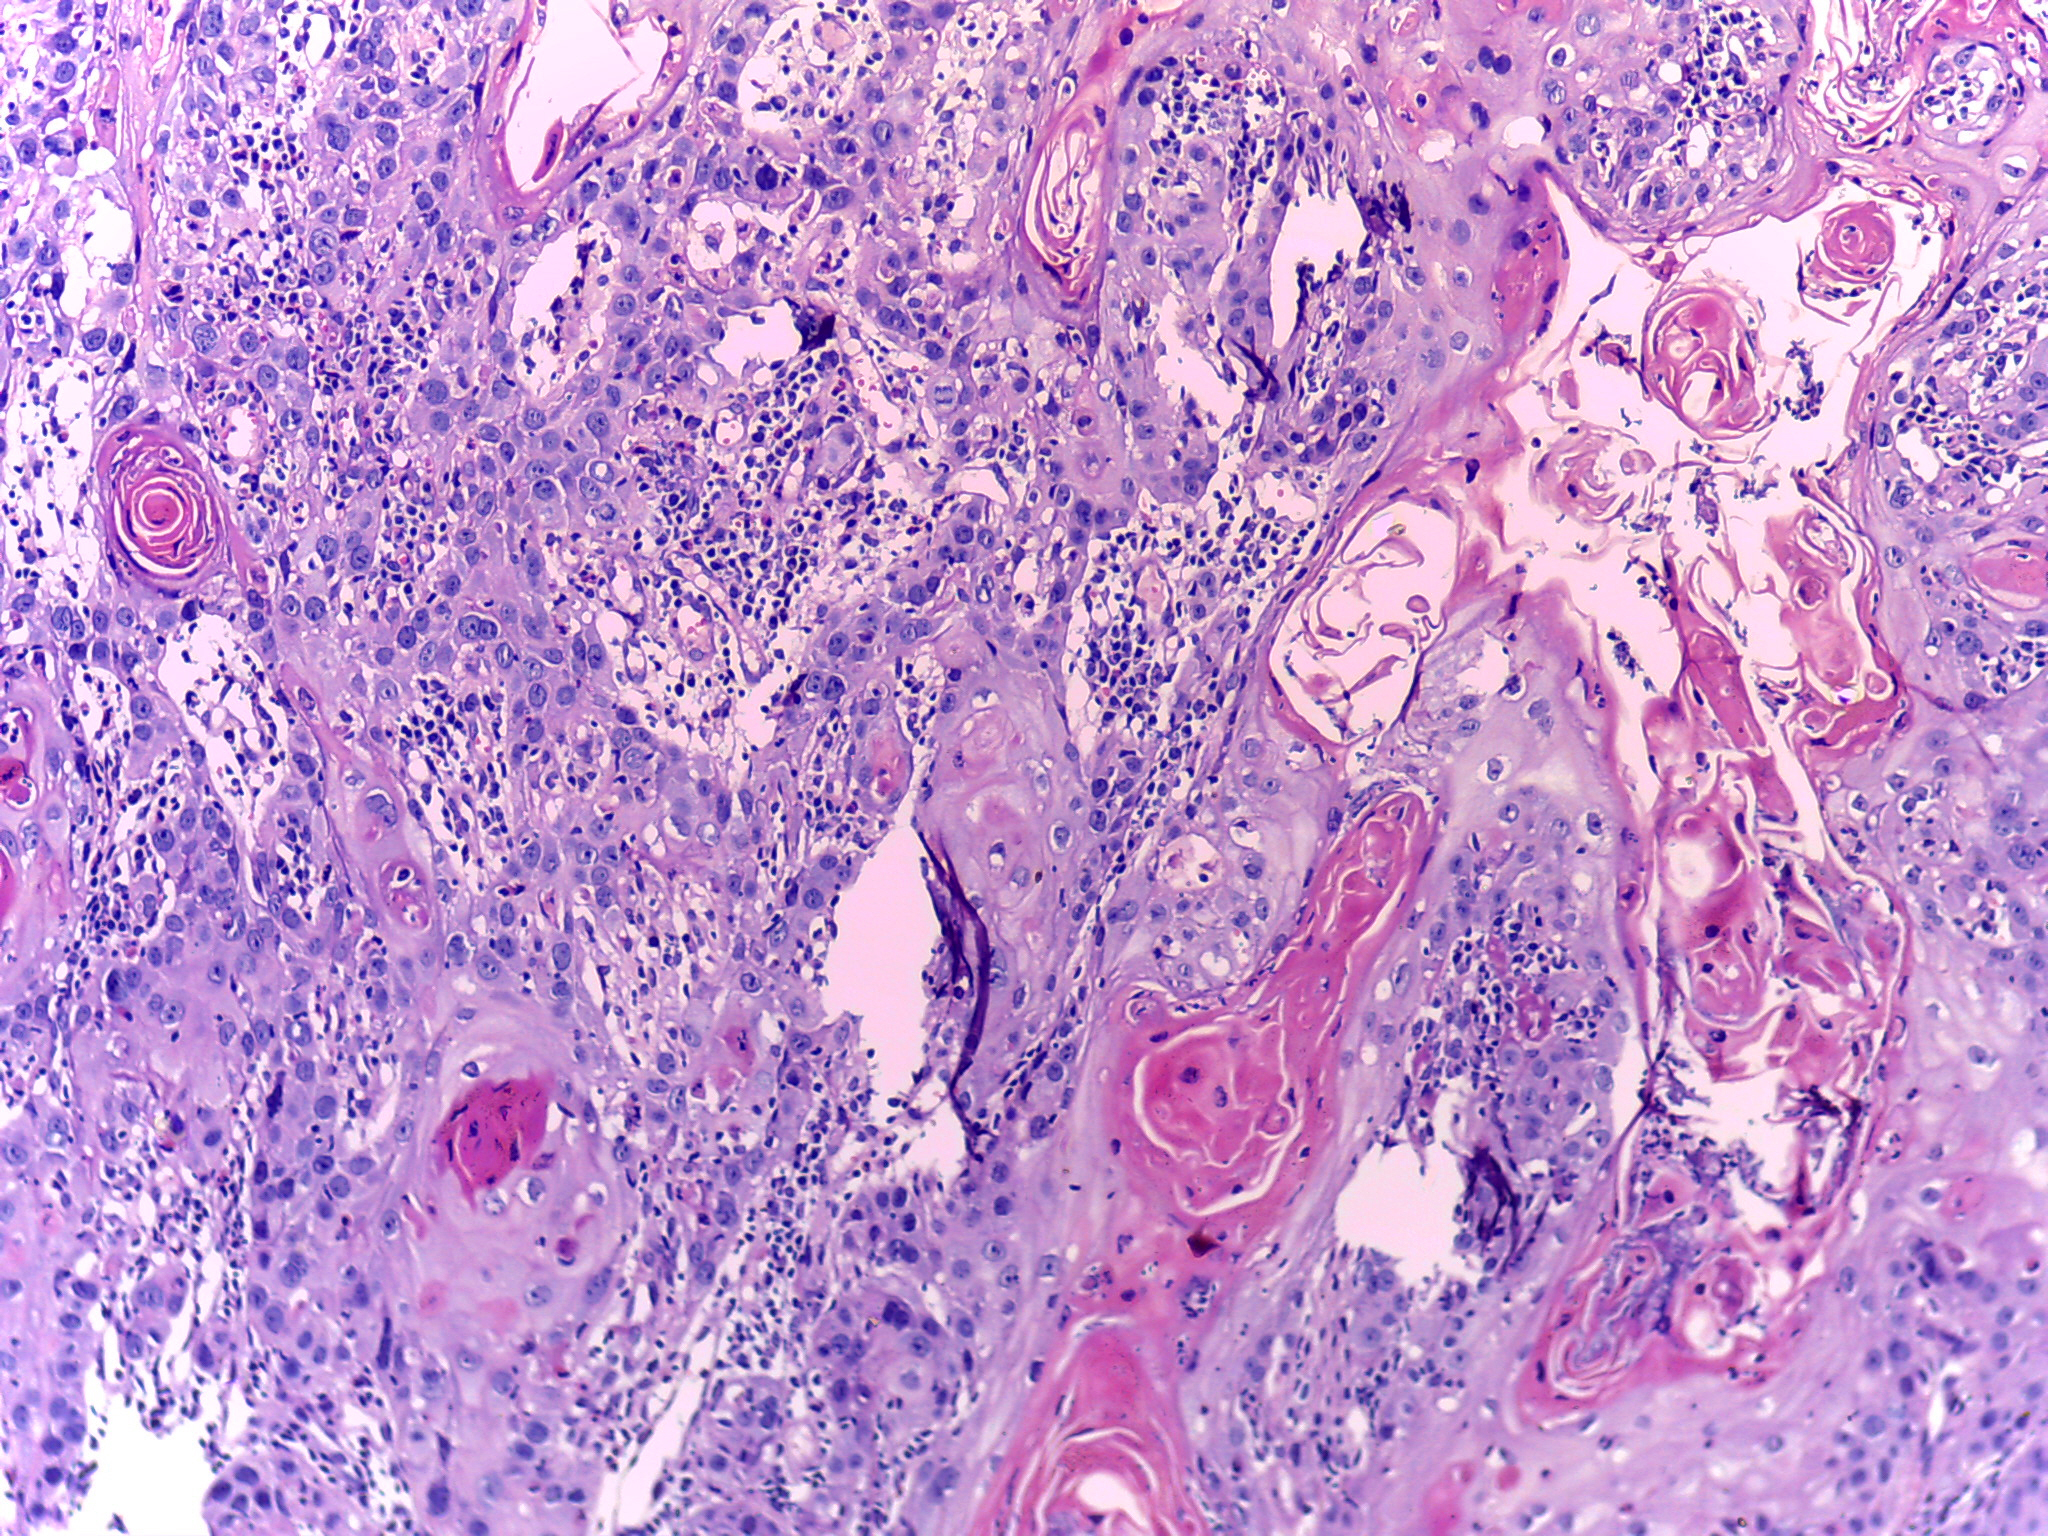
Diagnosis: OSCC